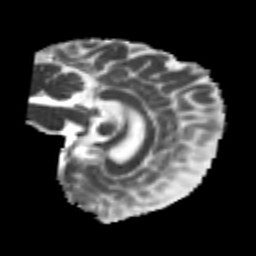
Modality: MD
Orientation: sagittal
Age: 25
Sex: female
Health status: healthy
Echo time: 0.074 s